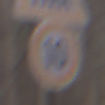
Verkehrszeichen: Geschwindigkeit10
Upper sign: FussgaengerueberwegRechts
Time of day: Midday
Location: Outdoor (Nature)
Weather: Overcast
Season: Autumn
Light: Natural